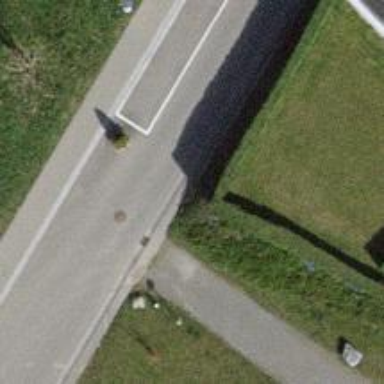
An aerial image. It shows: Bollard.